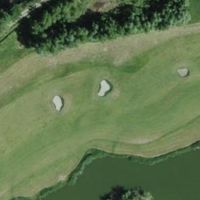
EUNIS habitat code: 53
Species observed at this site:
Corvus corax
Nycticorax nycticorax